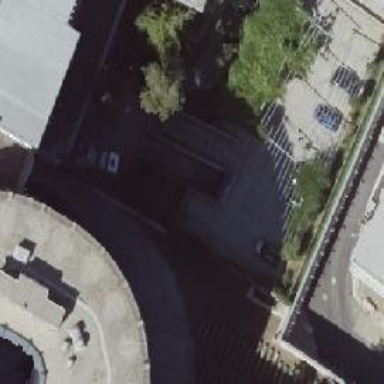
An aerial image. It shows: Parking entrance.